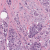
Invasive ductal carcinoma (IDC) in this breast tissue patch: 1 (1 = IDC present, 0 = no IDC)